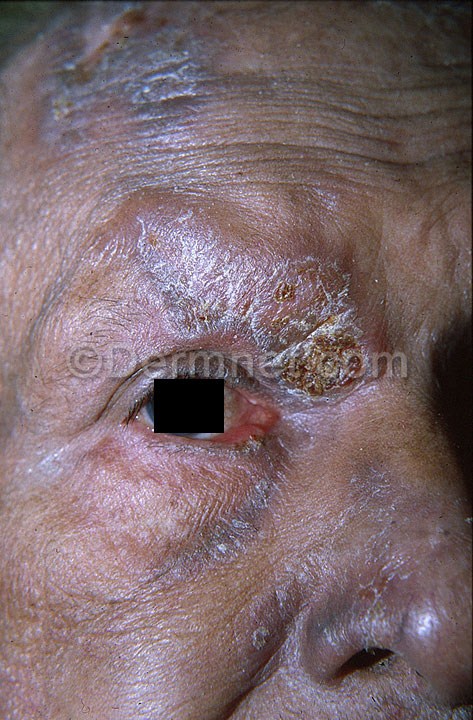
Disease: Actinic Keratosis Basal Cell Carcinoma and other Malignant Lesions